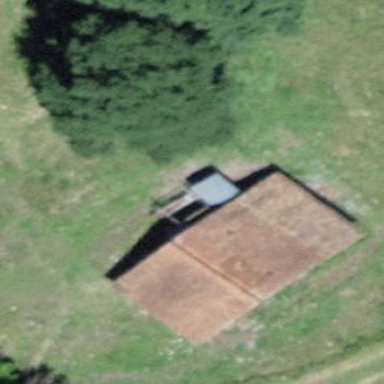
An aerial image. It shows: Barn.